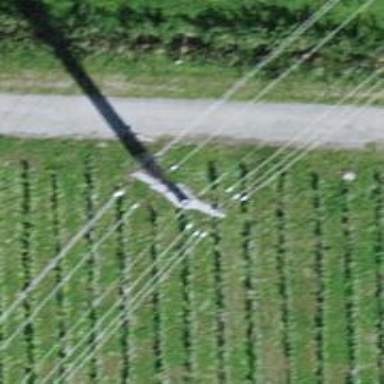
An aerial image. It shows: Power line is depicted.